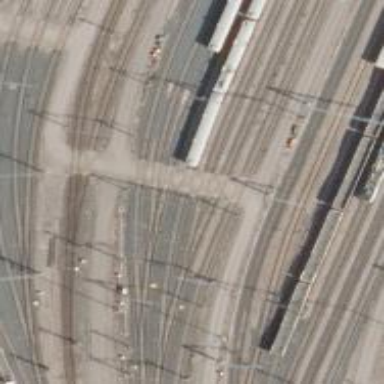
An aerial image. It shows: Railway level crossing.